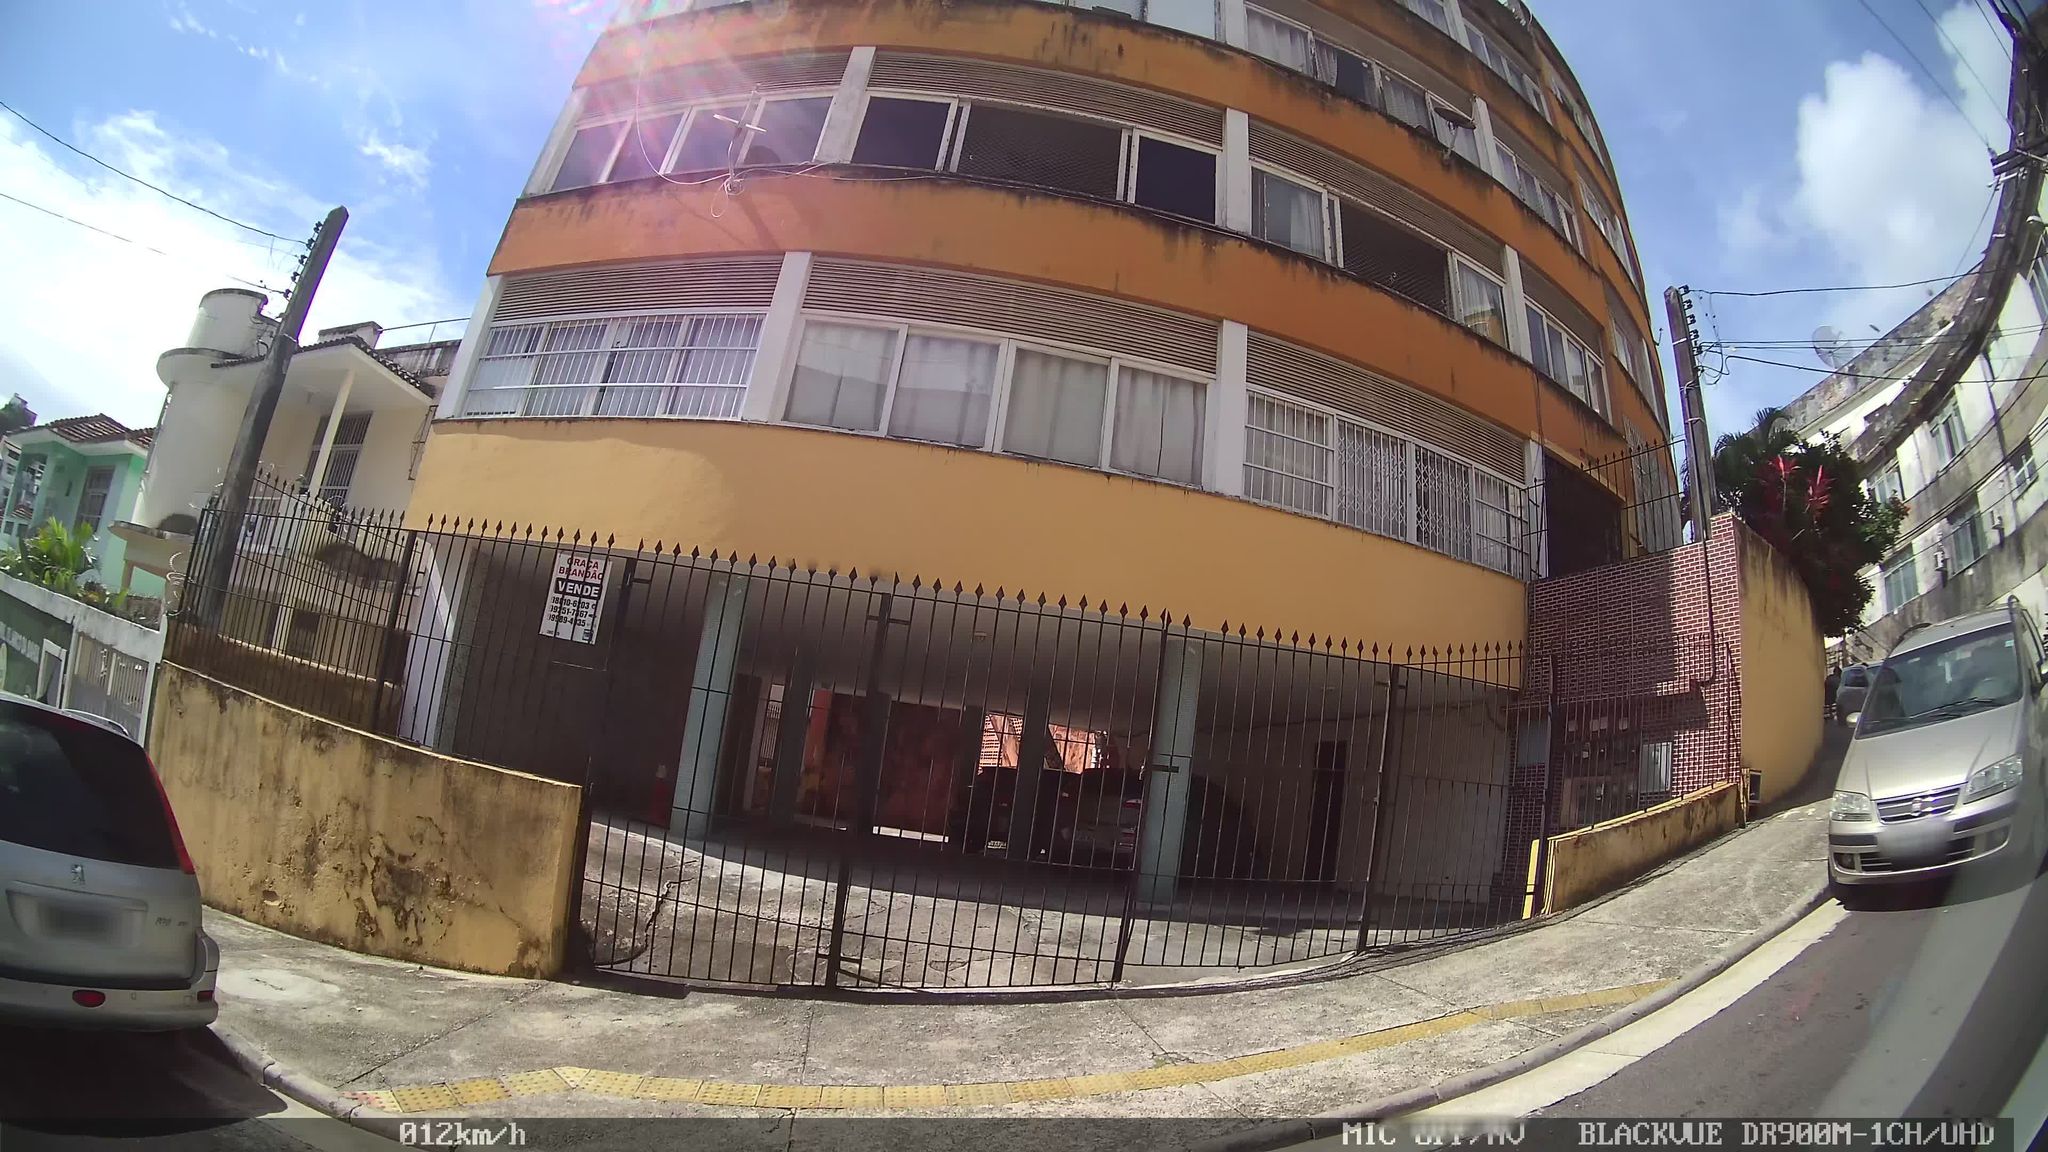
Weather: snowy
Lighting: day
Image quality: good
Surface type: walking surface
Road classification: residential
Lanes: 1
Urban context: urban centre
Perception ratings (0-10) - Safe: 3.51, Lively: 5.47, Beautiful: 1.94, Boring: 6.29, Depressing: 3.26, Wealthy: 1.88